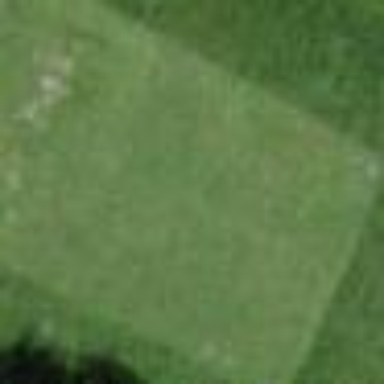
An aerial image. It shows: Golf tee on grass surface.